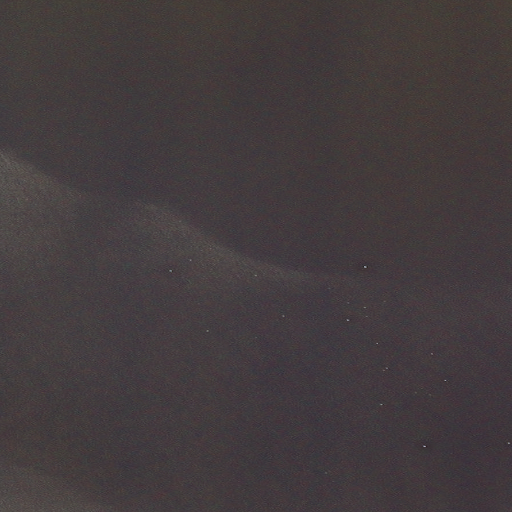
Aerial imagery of cape in Alaska named Blaine Point containing only unknown